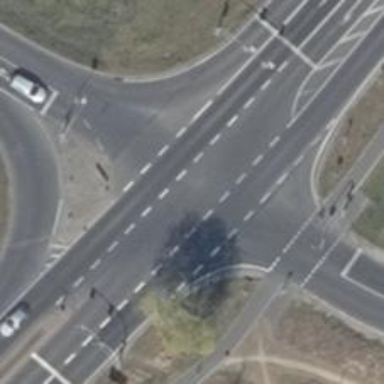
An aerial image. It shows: Road with traffic signals.